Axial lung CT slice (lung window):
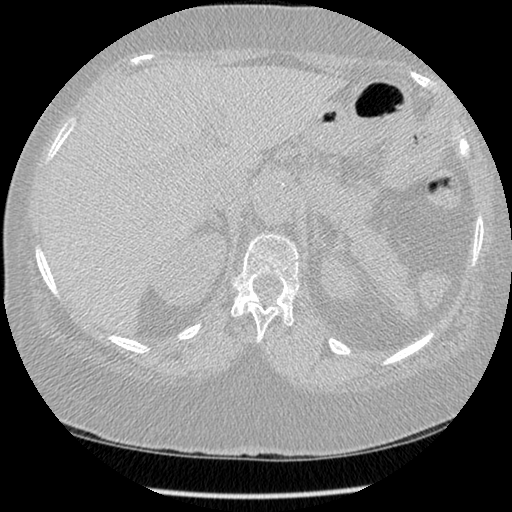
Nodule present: no